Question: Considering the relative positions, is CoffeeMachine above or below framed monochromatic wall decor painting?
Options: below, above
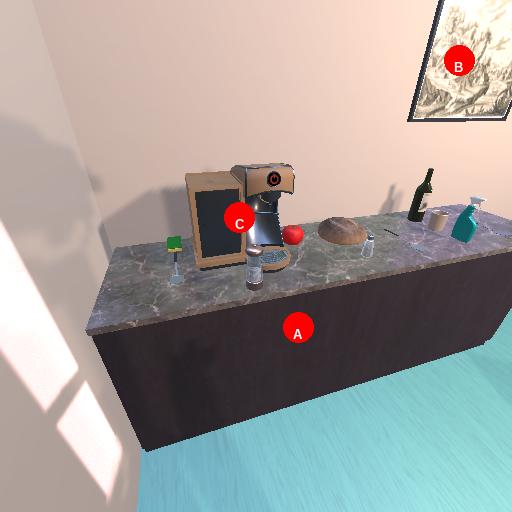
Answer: below